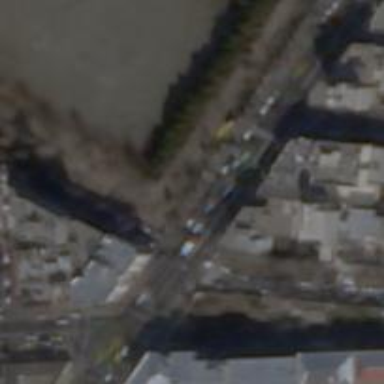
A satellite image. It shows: Crossing road.